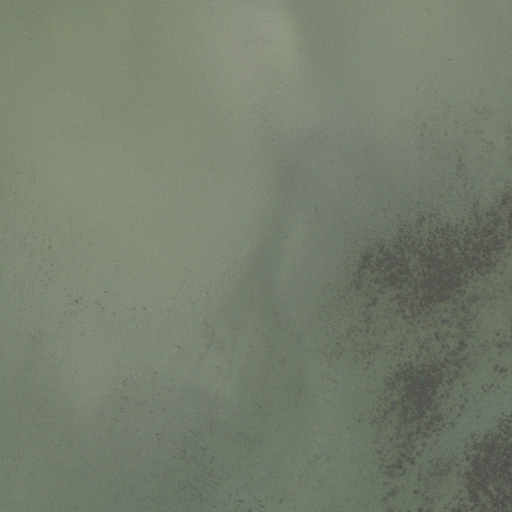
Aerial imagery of bar in North Carolina named Log Shoal containing only open water